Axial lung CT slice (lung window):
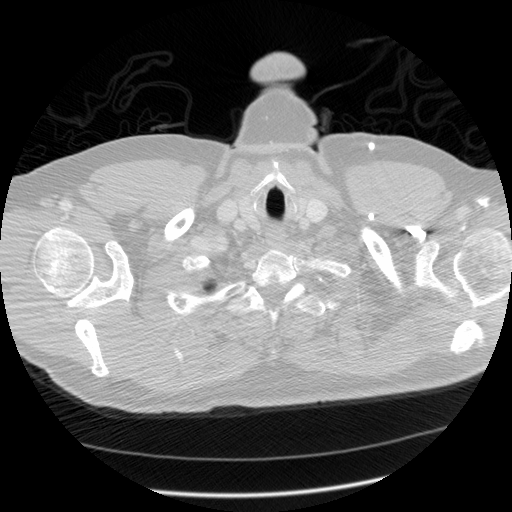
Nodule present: no